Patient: sex F, age 67
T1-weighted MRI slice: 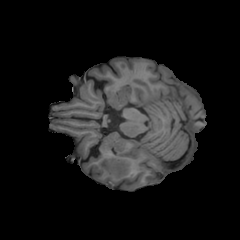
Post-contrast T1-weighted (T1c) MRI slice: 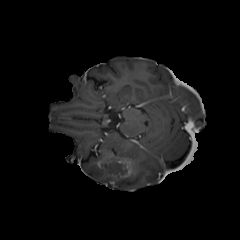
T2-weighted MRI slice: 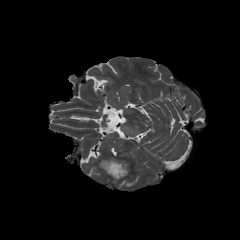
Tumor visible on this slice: yes
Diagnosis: Glioblastoma, IDH-wildtype
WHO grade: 4